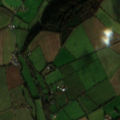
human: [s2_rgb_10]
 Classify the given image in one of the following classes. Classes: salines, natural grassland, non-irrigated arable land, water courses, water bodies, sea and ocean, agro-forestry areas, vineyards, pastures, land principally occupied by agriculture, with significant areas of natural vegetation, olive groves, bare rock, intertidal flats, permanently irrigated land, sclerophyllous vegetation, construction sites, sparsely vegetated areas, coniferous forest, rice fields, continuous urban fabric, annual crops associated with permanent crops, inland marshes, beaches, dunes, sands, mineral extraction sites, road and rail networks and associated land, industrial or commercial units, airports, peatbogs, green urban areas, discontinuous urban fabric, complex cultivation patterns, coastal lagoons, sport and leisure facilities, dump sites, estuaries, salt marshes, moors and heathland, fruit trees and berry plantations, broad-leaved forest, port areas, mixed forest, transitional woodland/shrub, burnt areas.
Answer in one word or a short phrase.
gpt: non-irrigated arable land, pastures, coniferous forest